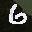
Label: 6